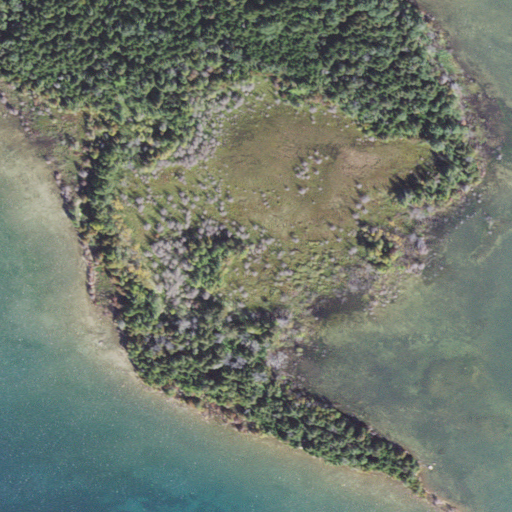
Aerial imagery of cape in Michigan named Pontchartrain Point containing open water, woody wetlands, herbaceous wetlands, and barren land